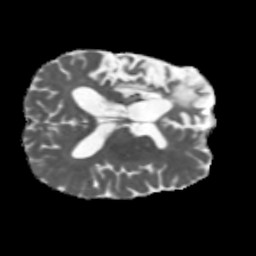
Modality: MD
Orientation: axial
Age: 56
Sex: male
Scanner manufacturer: siemens
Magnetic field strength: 3 T
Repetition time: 5.47 s
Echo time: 0.0854 s